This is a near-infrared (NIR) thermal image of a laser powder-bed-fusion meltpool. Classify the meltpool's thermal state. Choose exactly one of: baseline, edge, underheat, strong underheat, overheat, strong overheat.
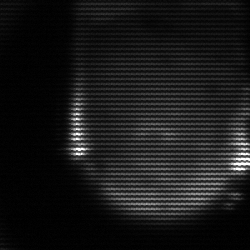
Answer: edge